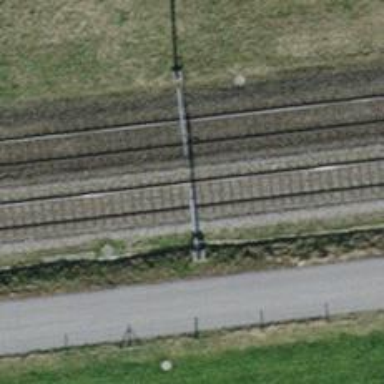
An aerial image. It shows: Solitary milestone along the railway.